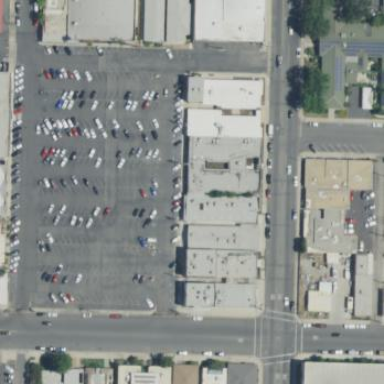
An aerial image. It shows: Parking area.